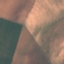
Land use / land cover class: AnnualCrop